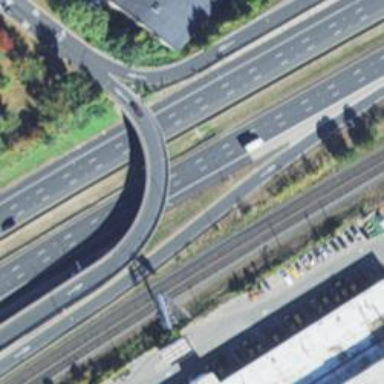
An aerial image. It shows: Asphalt motorway link.